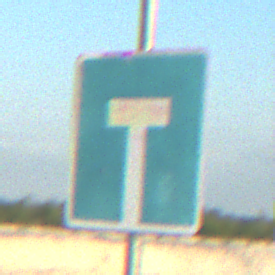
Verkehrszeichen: Sackgasse
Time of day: SunriseSunset
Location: Outdoor (Beach)
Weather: Clear
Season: NotSpecified
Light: Natural